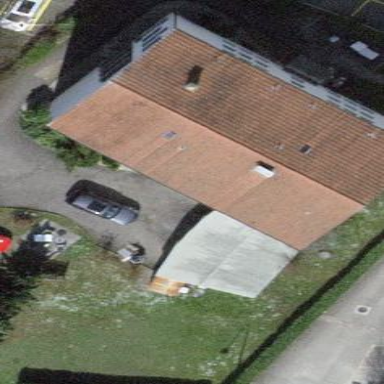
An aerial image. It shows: Residential building.